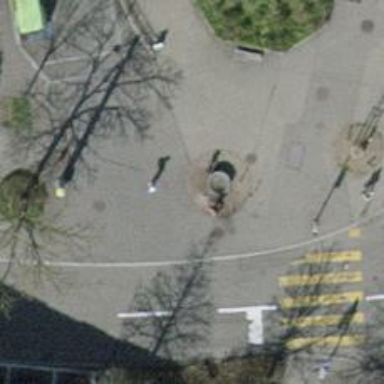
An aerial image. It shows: Bubbling drinking water fountain.